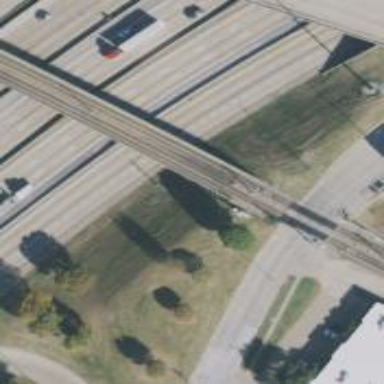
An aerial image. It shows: Light rail bridge with electrified contact line.